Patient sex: M
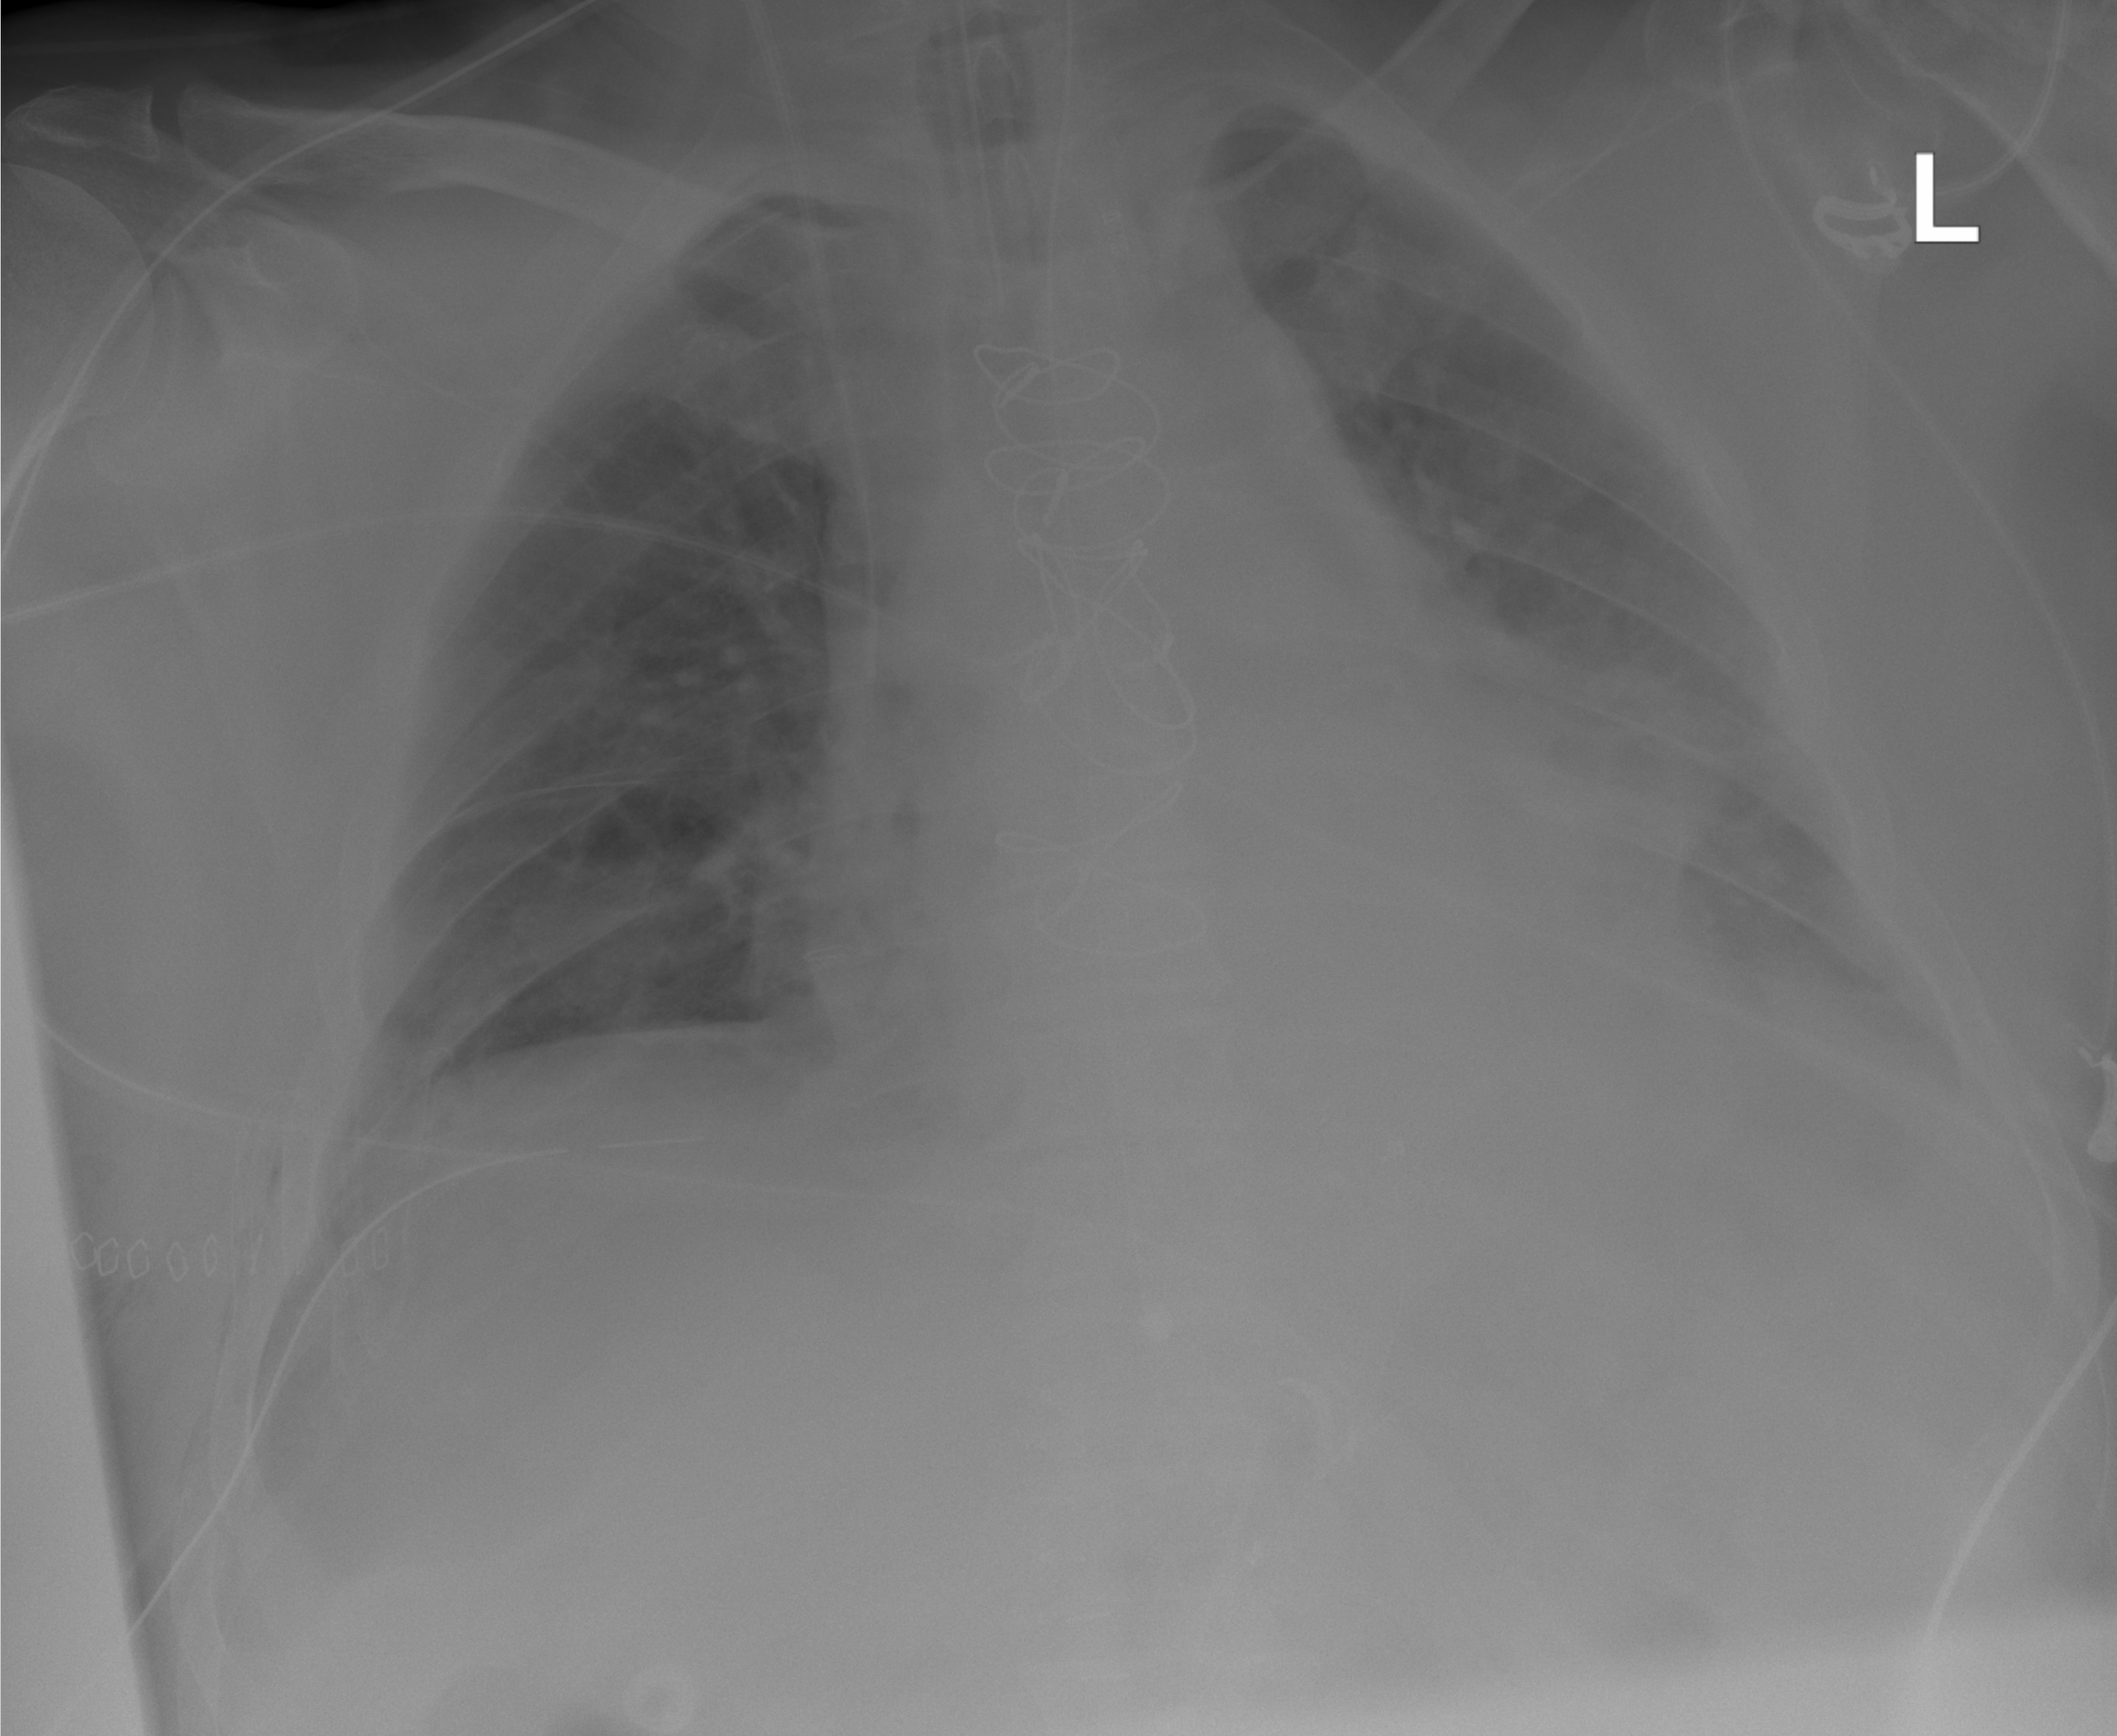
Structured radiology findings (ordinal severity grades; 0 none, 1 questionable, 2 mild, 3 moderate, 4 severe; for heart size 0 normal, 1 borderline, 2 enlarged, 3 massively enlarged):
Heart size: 2
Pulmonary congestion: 2
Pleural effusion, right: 0
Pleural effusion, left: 1
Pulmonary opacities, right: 2
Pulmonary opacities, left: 2
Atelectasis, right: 0
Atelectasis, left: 1